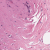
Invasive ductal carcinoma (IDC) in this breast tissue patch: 0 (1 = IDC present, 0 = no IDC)